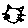
Label: cat